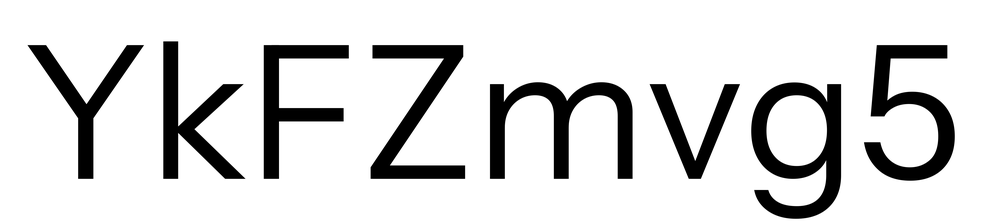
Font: InstrumentSans_Regular